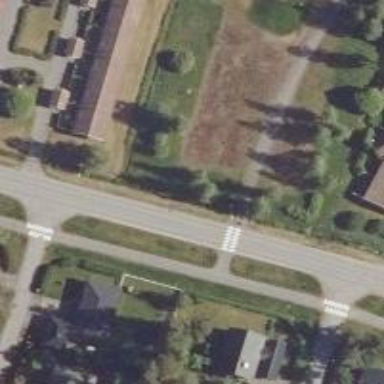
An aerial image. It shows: Uncontrolled crossing on the road.